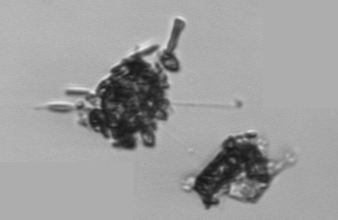
Label: Thalassiosira_TAG_external_detritus